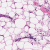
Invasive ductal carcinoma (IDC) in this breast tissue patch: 0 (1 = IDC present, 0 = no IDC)